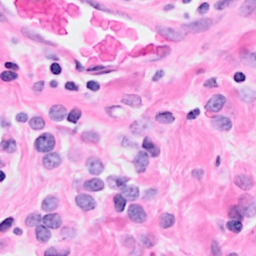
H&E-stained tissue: Breast